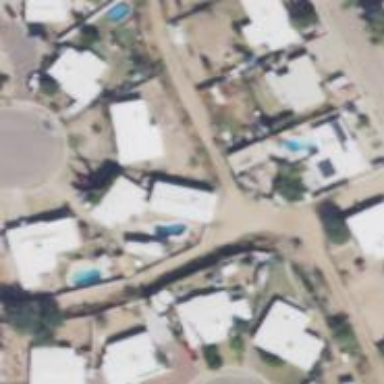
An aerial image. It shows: Alley classified as service road.